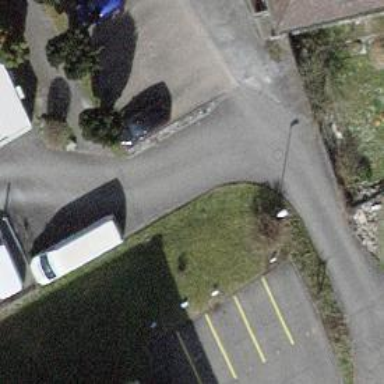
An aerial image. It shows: Road serving as parking aisle.